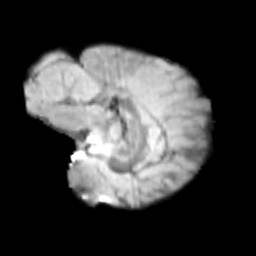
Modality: T2w
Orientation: sagittal
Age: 11
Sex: male
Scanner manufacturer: siemens
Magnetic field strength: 3 T
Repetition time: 3.8 s
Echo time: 0.07 s